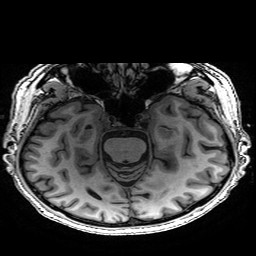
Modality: T1w
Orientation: coronal
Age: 73
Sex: male
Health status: healthy
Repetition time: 2.53 s
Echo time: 0.0034 s